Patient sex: M
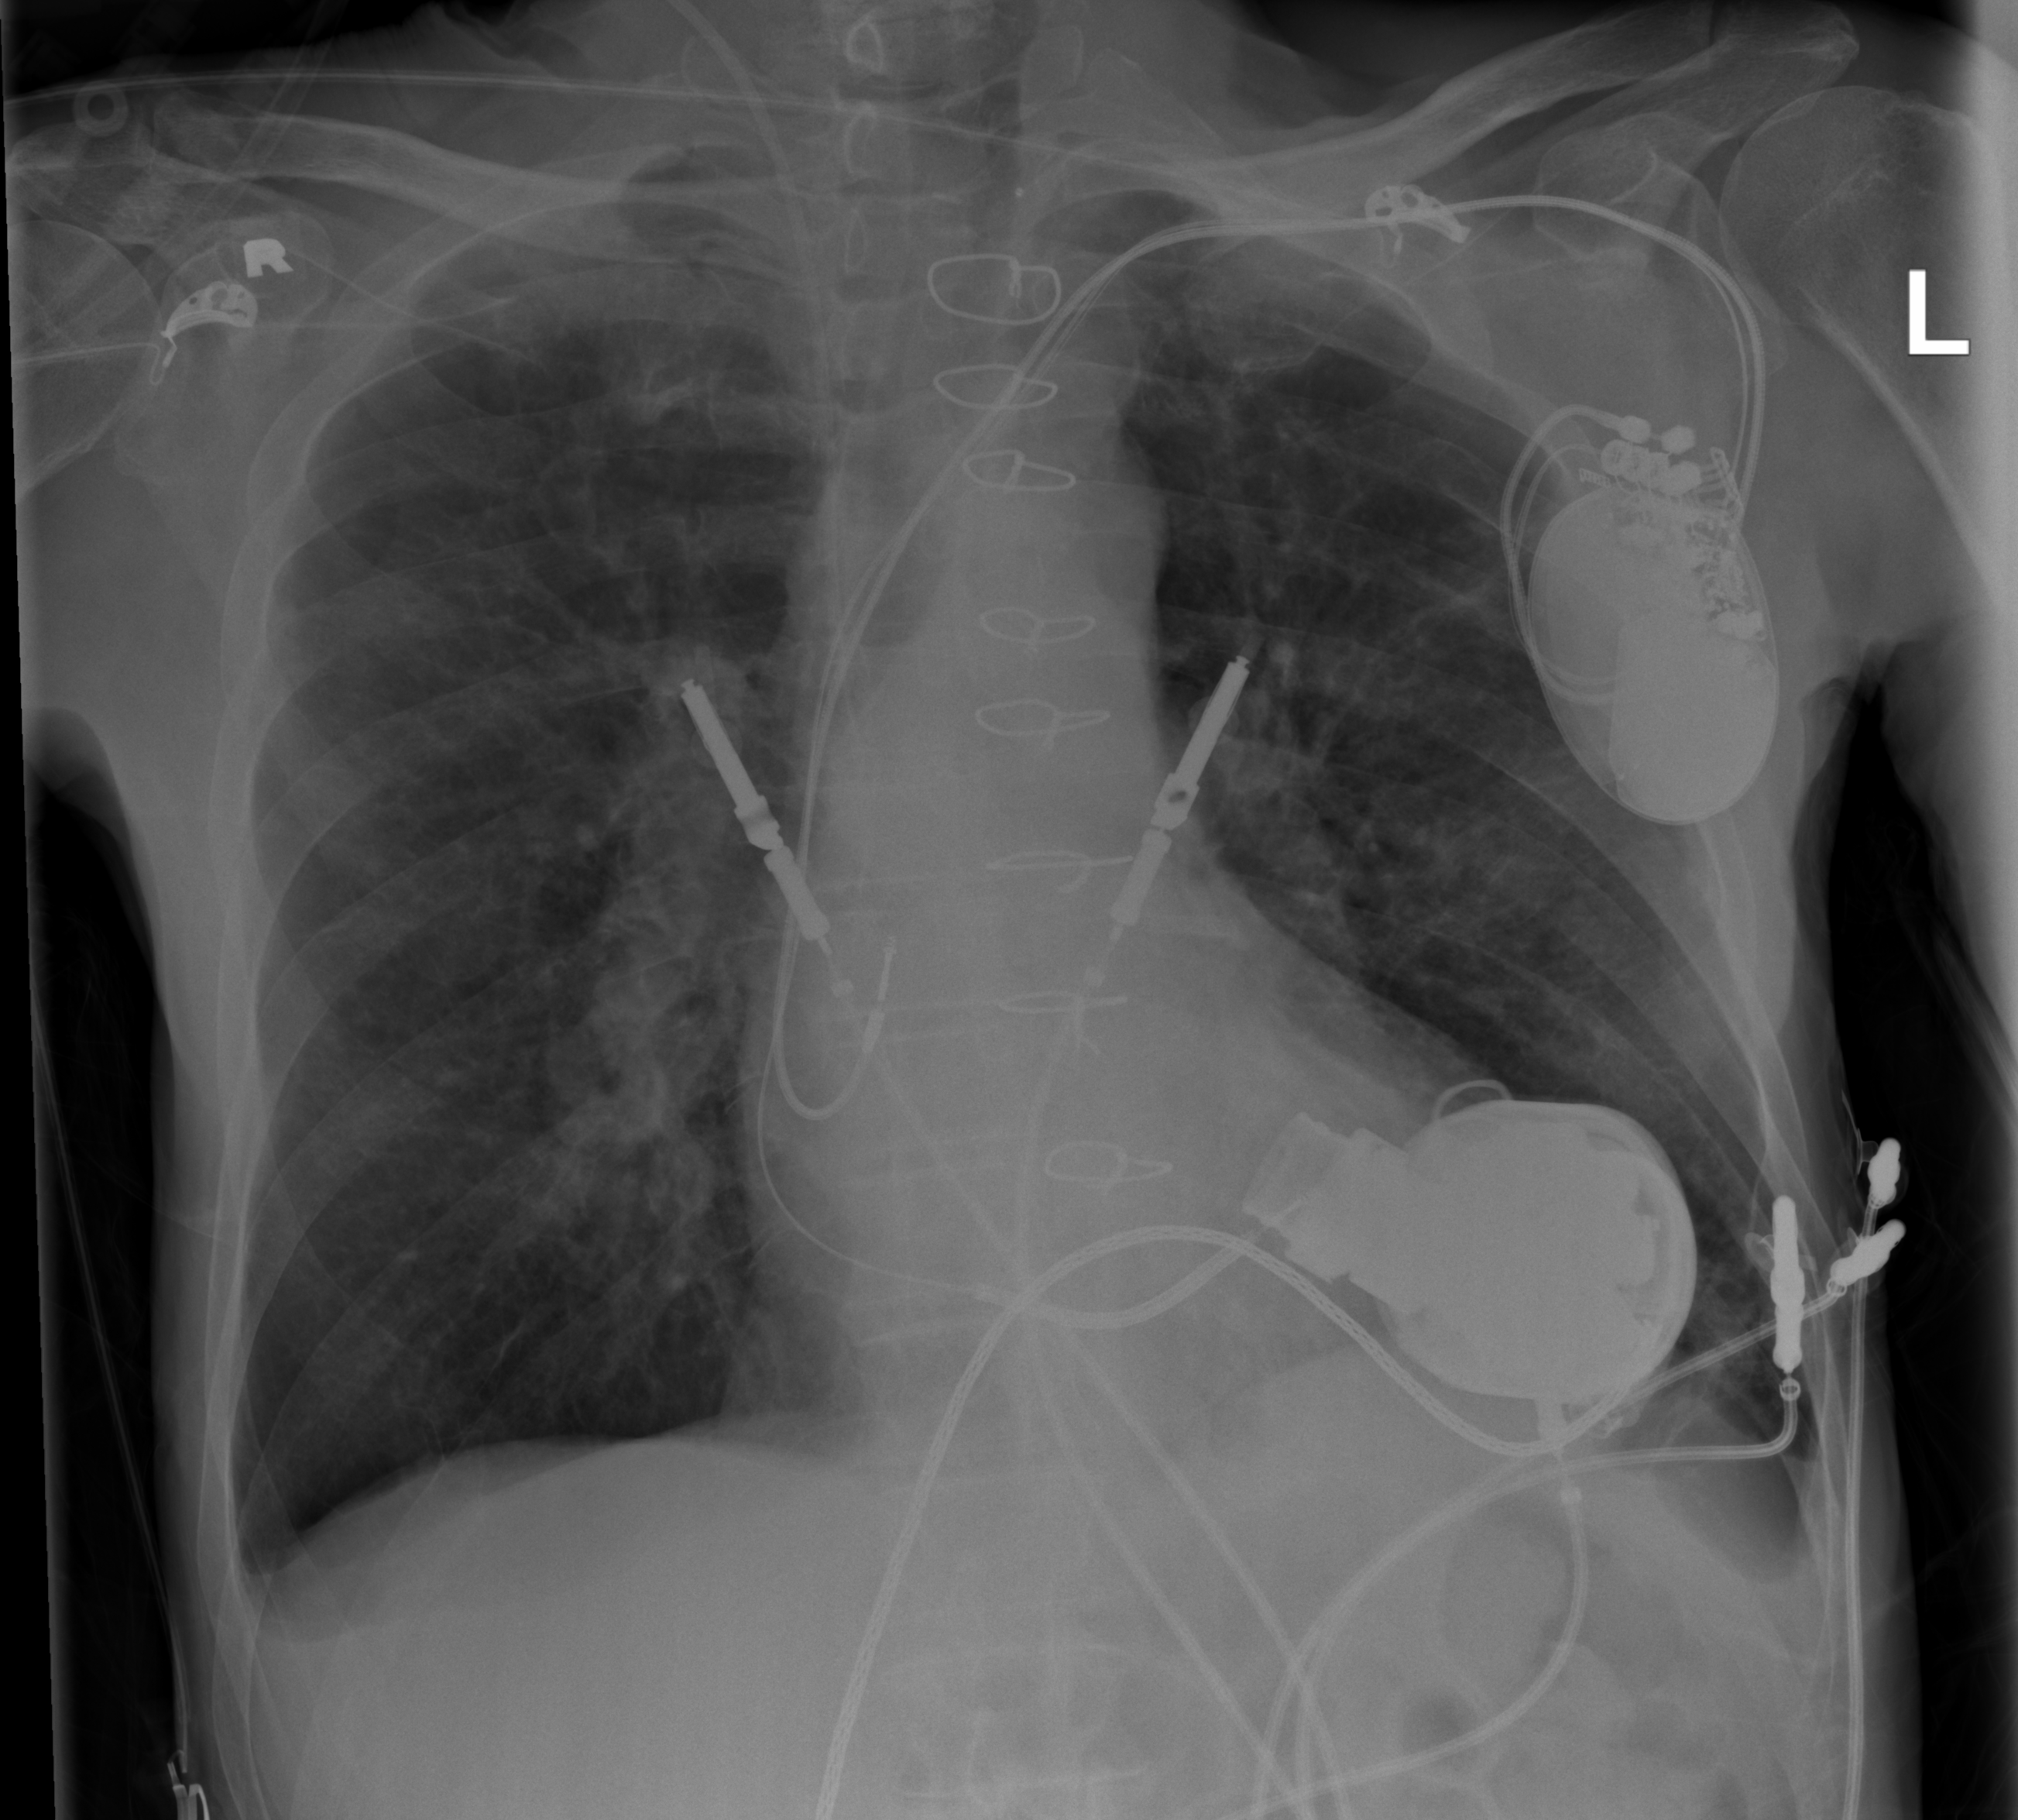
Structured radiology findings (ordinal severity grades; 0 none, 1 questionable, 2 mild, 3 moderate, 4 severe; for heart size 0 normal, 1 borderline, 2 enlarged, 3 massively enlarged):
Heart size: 1
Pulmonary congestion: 2
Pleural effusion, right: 1
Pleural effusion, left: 1
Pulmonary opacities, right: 0
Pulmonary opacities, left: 0
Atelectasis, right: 0
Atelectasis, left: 0